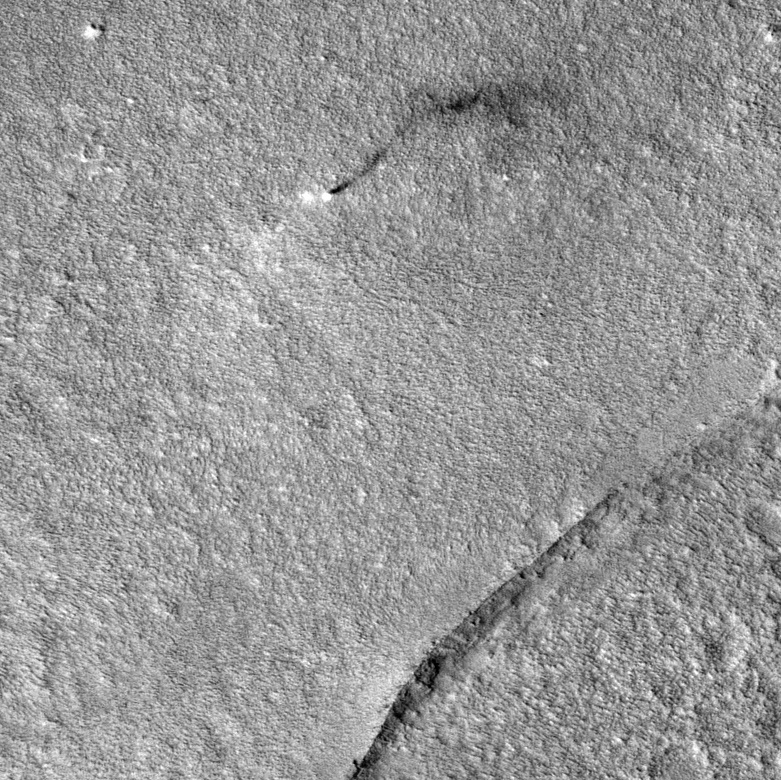
Label: dustdevil